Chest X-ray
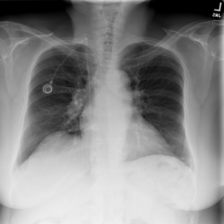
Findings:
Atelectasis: negative
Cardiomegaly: negative
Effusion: negative
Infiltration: negative
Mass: negative
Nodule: negative
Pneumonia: negative
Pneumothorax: negative
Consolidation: negative
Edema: negative
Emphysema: negative
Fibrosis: negative
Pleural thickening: negative
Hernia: negative